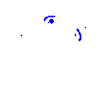
Particle: proton